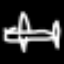
Label: airplane